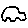
Label: car